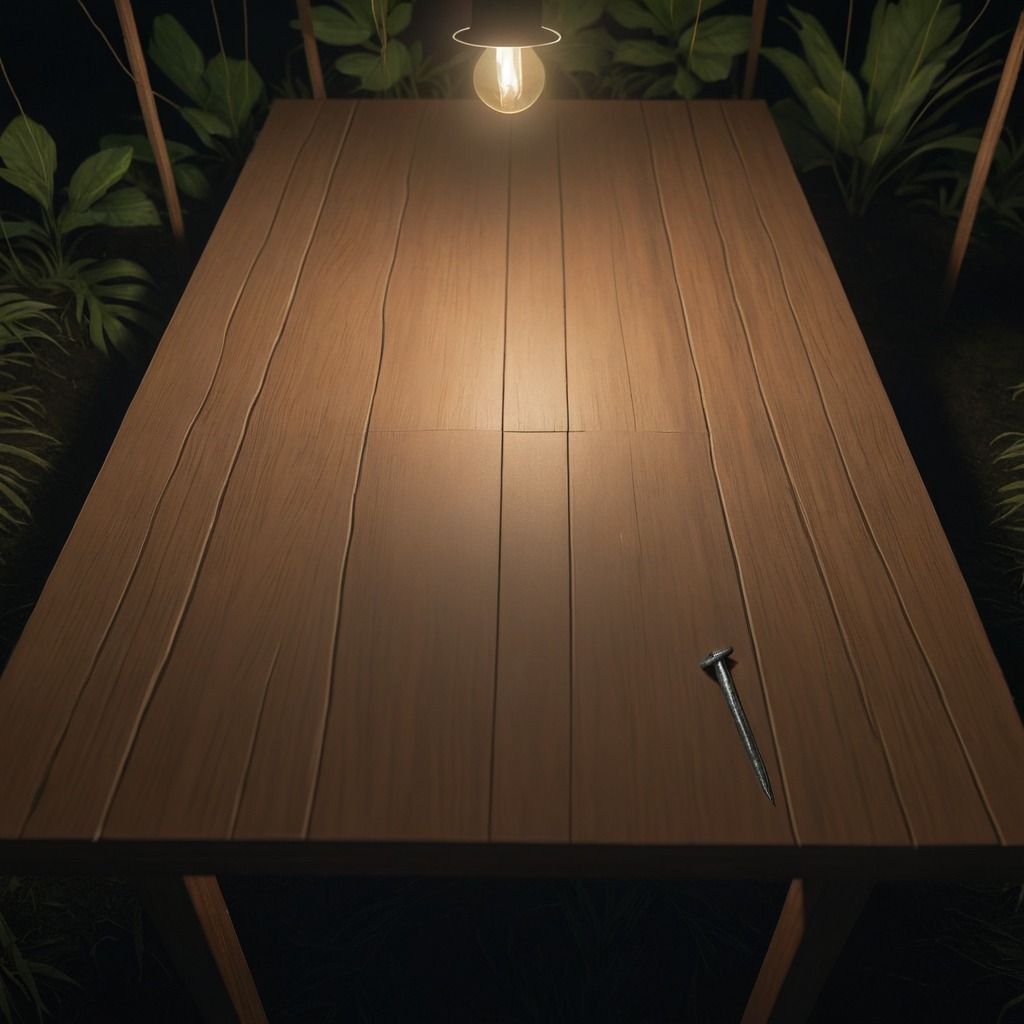
A nail is lying on a wooden table in a jungle field workshop tent at night.